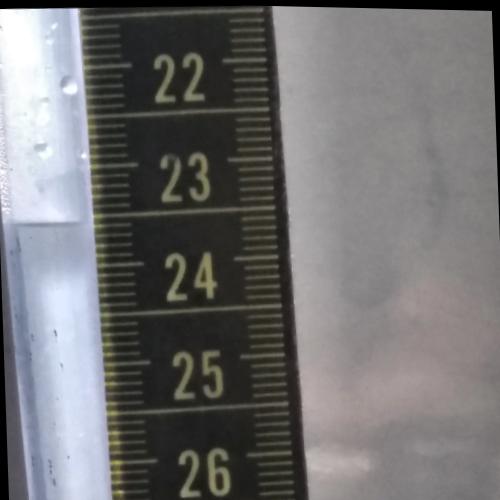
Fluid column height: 23.6 cm